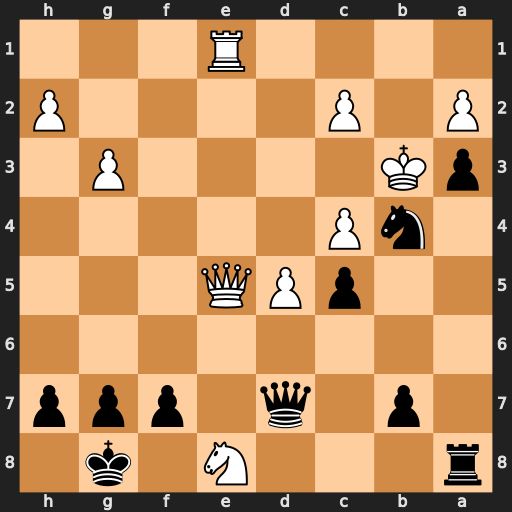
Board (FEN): r3N1k1/1p1q1ppp/8/2pPQ3/1nP5/pK4P1/P1P4P/4R3
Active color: b
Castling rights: -
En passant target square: -
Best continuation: Qa4+ Kc3 Qxc2#